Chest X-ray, AP view. Patient: 25 years old, sex M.
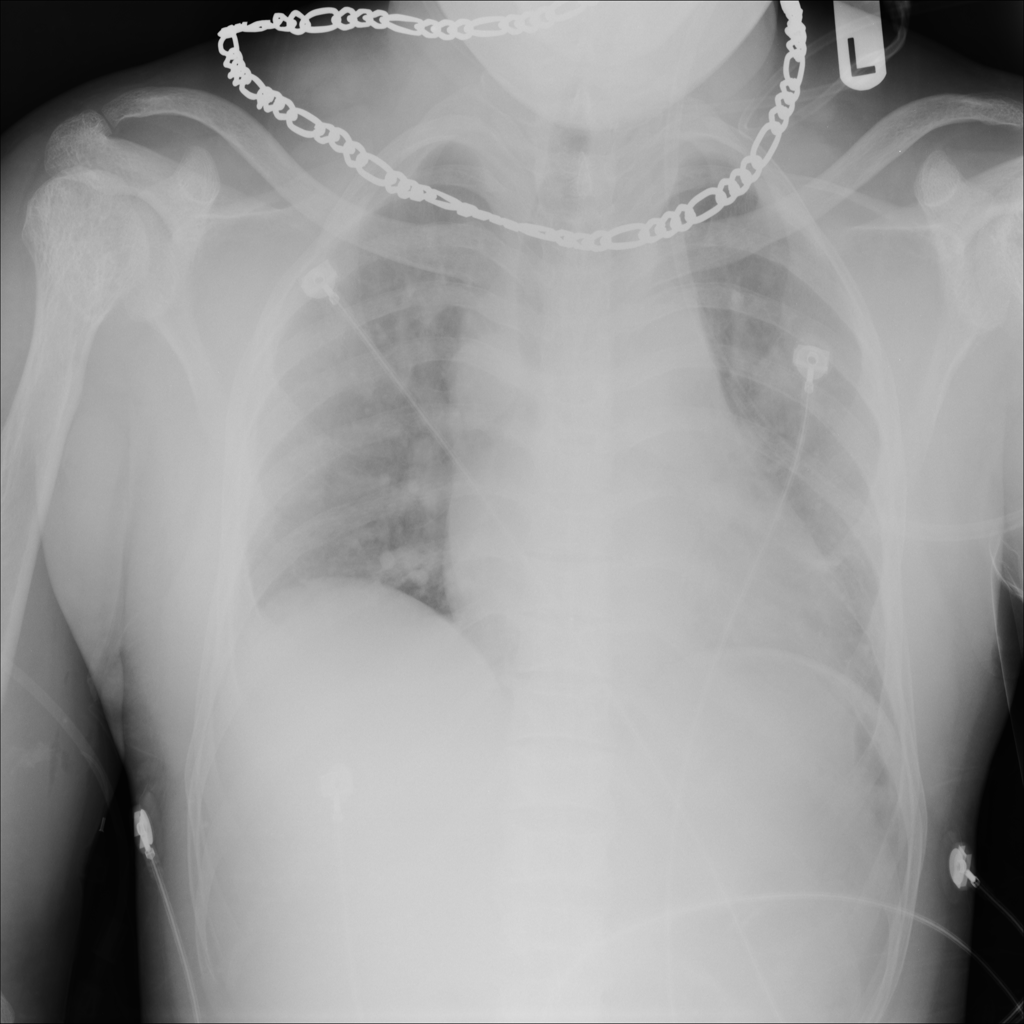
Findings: No Finding